Question: After using Visual Studio for a week, I find CodeBlocks and other IDEs in Linux far inferior. I don't know if I am missing something, but I would love to have an IDE like VS in Linux. I have tried gdb, but I find it difficult to use.
For instance, is there anything in Linux that can inspect values of a linked list like how Visual Studio shows.

I need to try out DDD. (the interface looks so 1980s :()
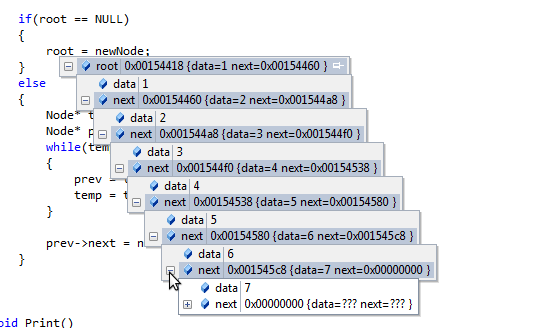
Answer: Yes, the <URL>, or DDD, displays data structures graphically while debugging. Having said that, if you are writing your own linked list class in C++, you are not really taking full advantage of the language. Why not use the already fully-debugged std::list?